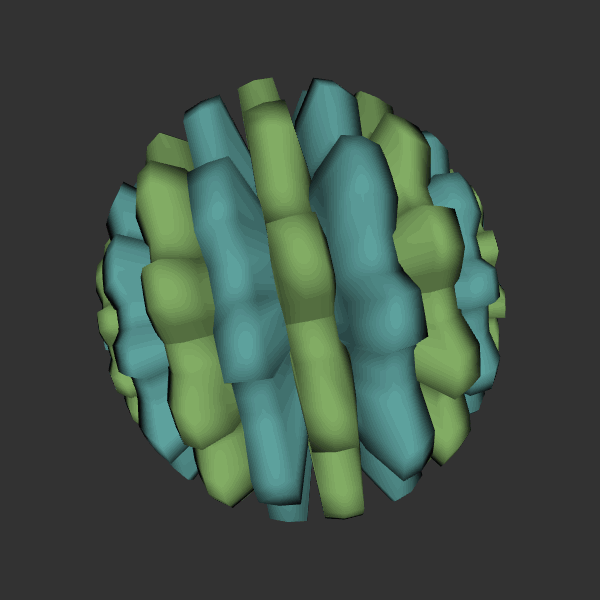
Background: dark